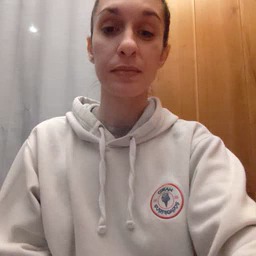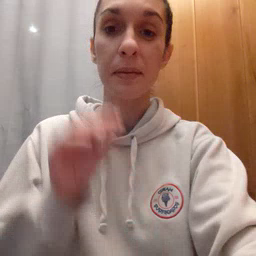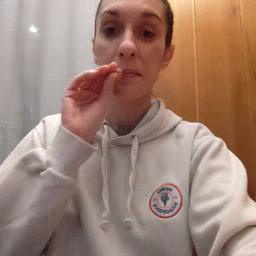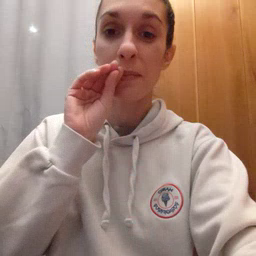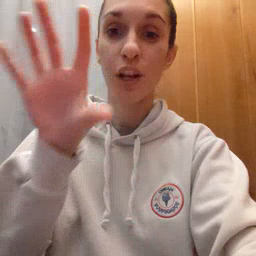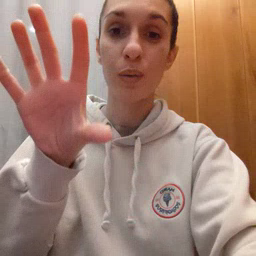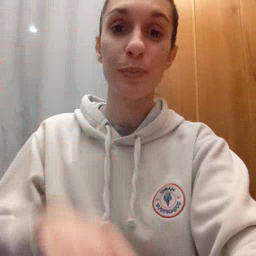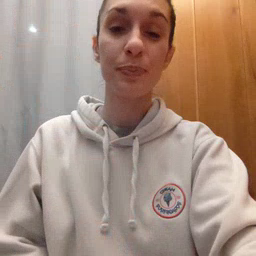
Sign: blow